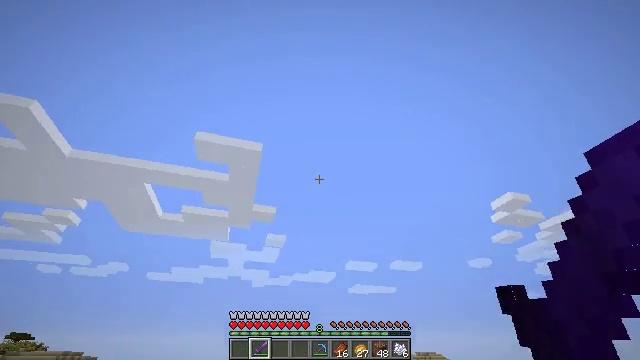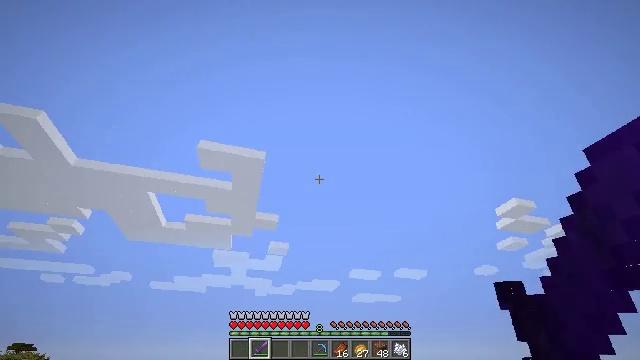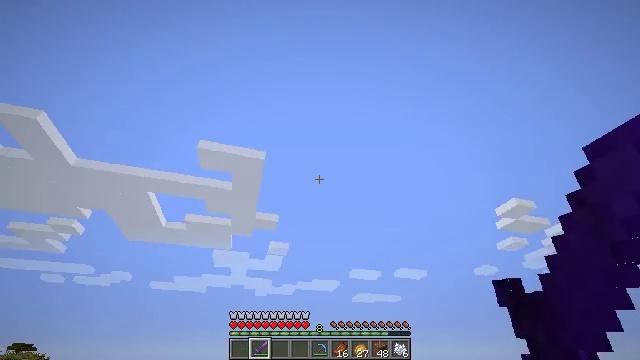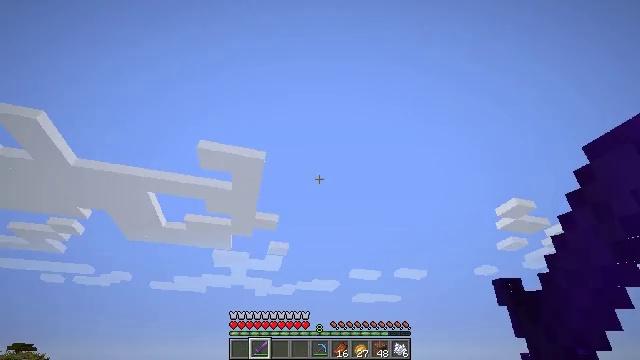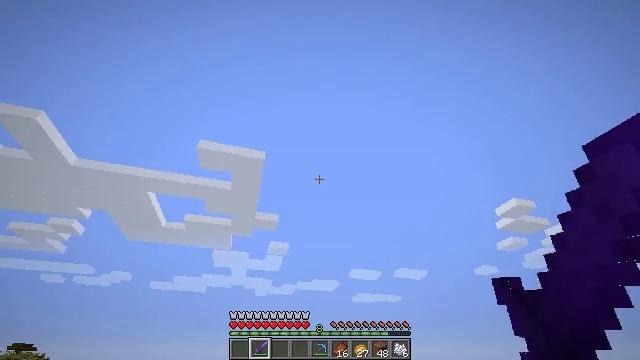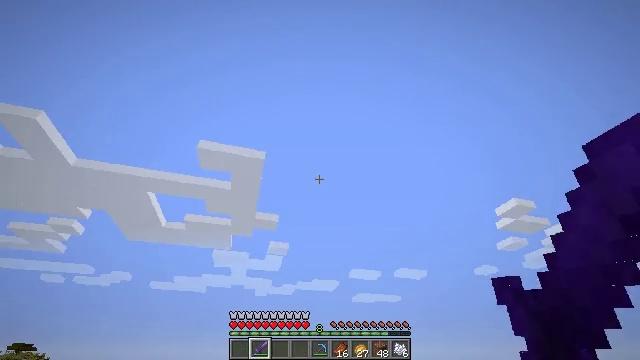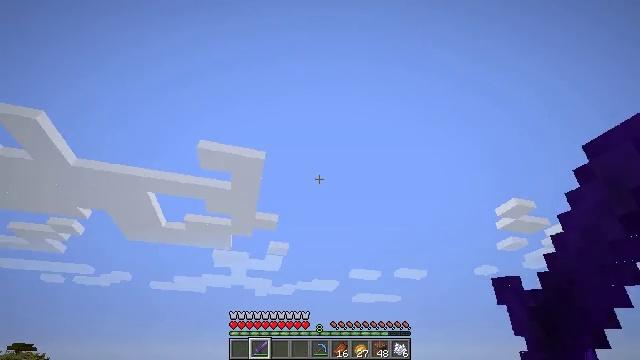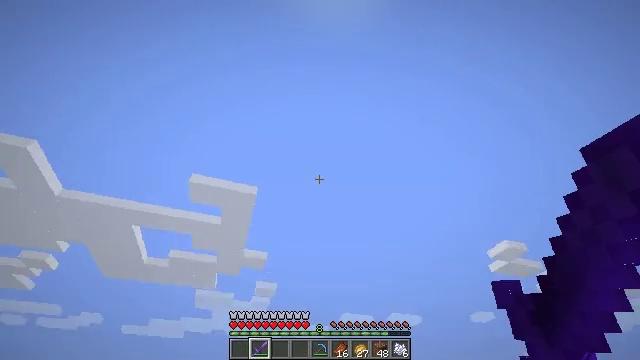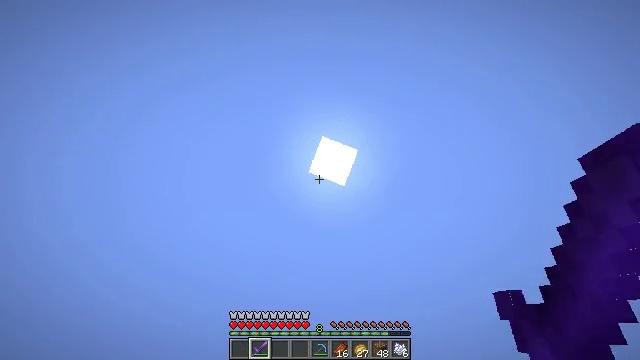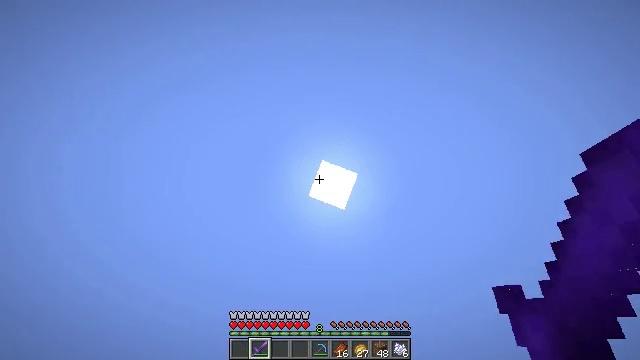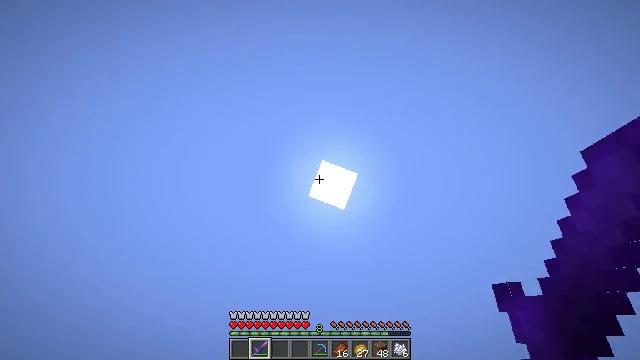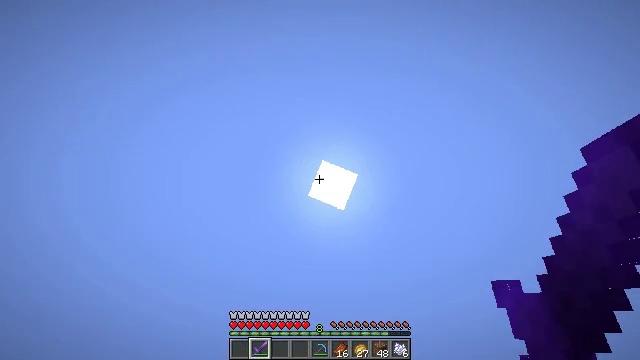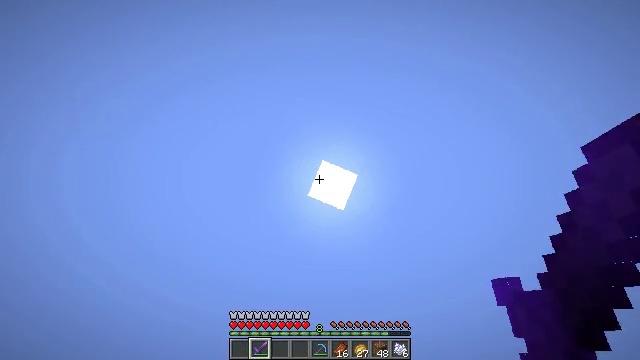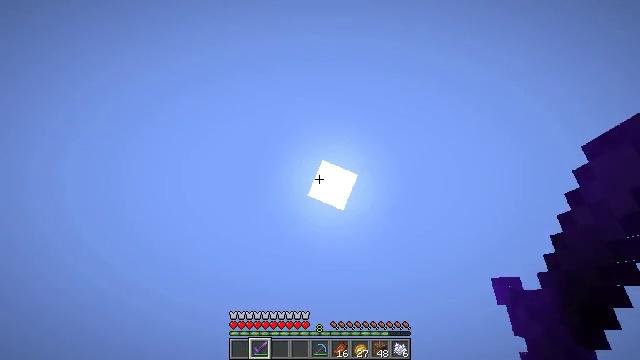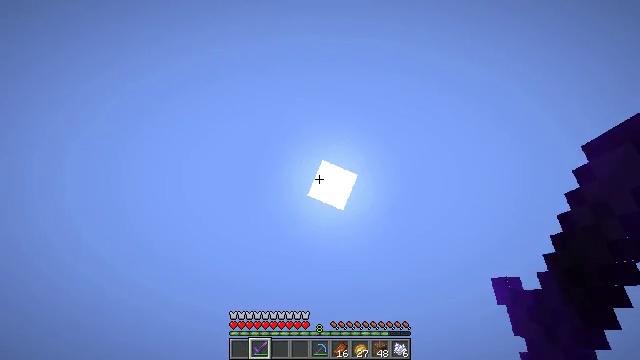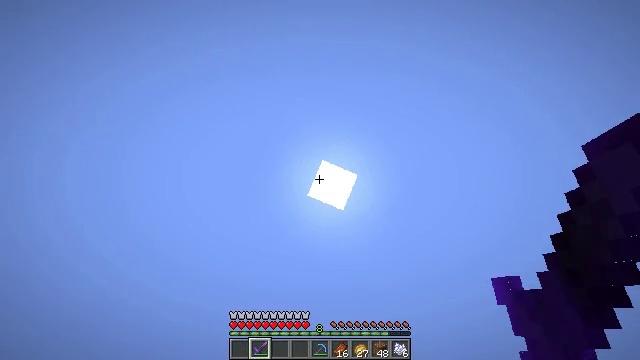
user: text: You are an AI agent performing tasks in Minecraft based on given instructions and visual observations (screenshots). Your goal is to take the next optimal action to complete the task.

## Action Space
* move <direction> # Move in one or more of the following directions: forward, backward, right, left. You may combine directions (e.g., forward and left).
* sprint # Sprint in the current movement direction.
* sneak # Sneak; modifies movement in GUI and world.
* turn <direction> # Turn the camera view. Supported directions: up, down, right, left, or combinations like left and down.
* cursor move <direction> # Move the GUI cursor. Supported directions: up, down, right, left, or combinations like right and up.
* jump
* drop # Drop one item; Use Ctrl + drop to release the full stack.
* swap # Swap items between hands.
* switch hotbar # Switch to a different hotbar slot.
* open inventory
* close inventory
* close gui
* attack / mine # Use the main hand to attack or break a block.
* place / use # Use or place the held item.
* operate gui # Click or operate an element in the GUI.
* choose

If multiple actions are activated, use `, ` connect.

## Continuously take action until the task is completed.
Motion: motion action
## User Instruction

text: Gather grass by holding the left mouse button.
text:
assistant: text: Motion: turn up
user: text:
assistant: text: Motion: no_op
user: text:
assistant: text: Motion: no_op
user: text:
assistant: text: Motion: no_op
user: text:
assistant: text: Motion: no_op
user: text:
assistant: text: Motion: no_op
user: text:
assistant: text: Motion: turn right and up
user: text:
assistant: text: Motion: turn right and up
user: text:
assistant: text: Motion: turn up
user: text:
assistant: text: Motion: turn up
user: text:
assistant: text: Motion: turn right and up
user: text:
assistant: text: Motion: turn up
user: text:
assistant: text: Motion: turn up
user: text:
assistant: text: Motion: no_op
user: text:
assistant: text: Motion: no_op
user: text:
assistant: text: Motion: no_op
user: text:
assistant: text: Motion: no_op
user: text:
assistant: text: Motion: no_op
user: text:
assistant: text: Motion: no_op
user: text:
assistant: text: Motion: no_op
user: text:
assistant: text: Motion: no_op
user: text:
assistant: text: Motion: no_op
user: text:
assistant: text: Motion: no_op
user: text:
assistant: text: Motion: turn down
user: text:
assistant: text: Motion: turn down
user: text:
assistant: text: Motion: turn left and down
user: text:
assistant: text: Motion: turn left and down
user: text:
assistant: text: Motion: turn left and down
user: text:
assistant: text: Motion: turn left and down
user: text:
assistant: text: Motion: turn left and down